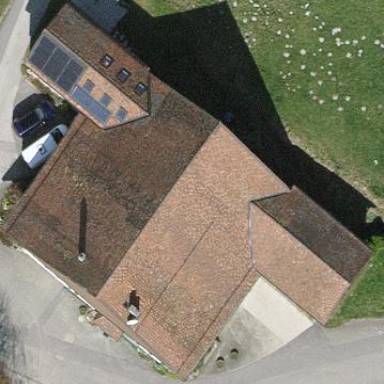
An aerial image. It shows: Simple house.